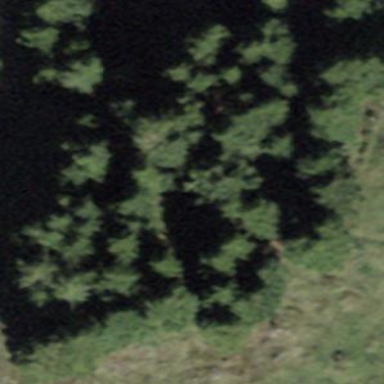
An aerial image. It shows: Forest area.